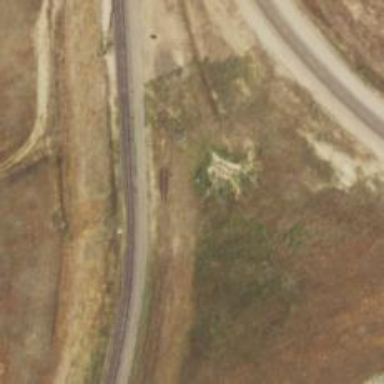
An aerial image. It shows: Abandoned railway.